Question: I trying to resolve this issue shown in the image for clarification. I have a small thumbnail with webkit transform. when I hover, The size get bigger. Wehn I use accordion, part of the enlarged image appears under the accordion div. I tried z-index, but it did not work. I would greatly appreciate any idea on what tag attribute or jquery function that may help resolve.
thank you
Mike

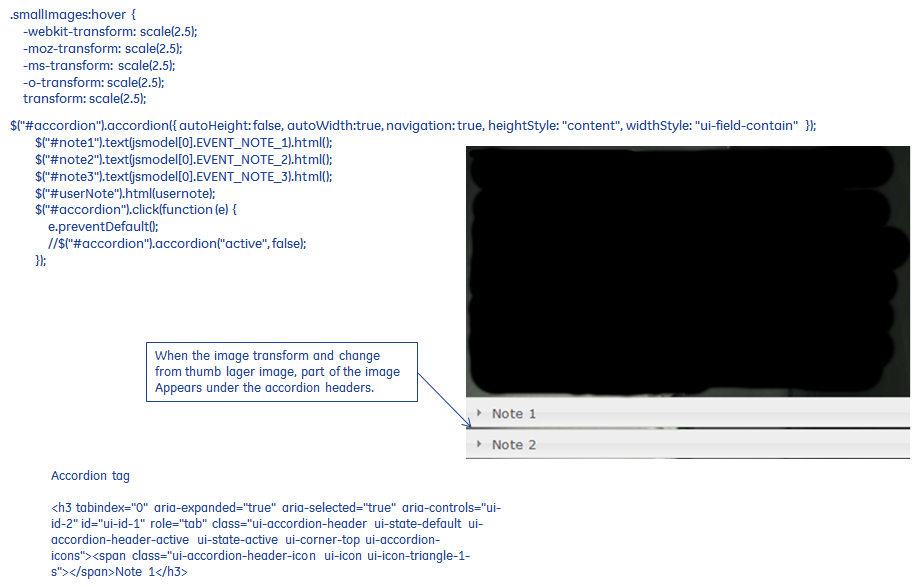
Answer: The 'z-index' property only affects elements that have a position value other than static (the default).
Try adding 'position: relative' to the thumbnail element.
'''
.smallImages {
position: relative;
z-index: 1;
}
'''